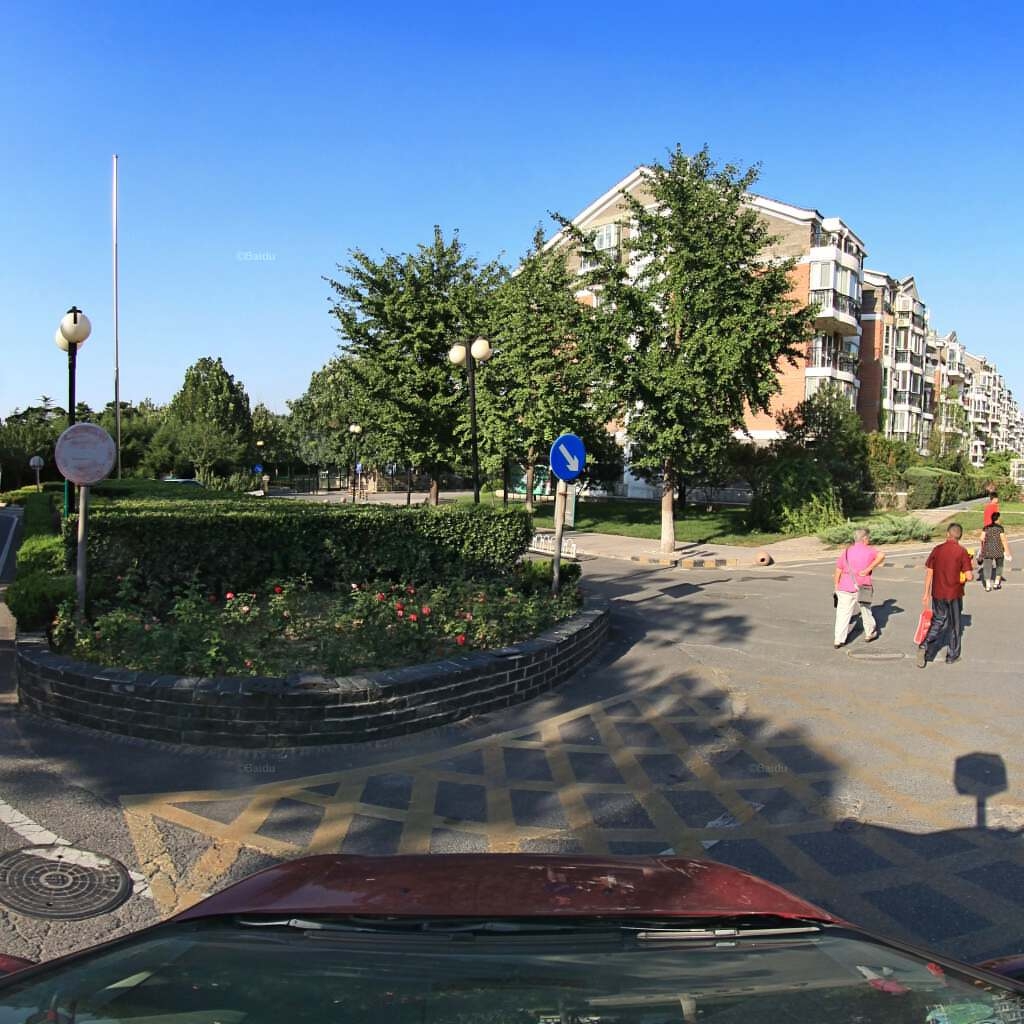
Region: Haidian
Road damage annotations: alligator crack, manhole cover, manhole cover, manhole cover